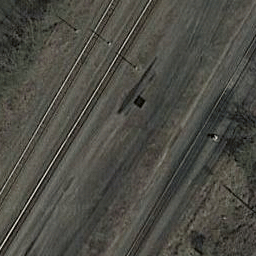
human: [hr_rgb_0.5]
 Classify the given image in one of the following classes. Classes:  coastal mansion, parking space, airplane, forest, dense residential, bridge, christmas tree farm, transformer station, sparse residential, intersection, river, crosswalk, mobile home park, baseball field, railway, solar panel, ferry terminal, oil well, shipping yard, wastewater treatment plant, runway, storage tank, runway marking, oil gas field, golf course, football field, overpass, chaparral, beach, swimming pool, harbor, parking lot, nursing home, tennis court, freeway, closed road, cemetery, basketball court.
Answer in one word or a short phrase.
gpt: railway